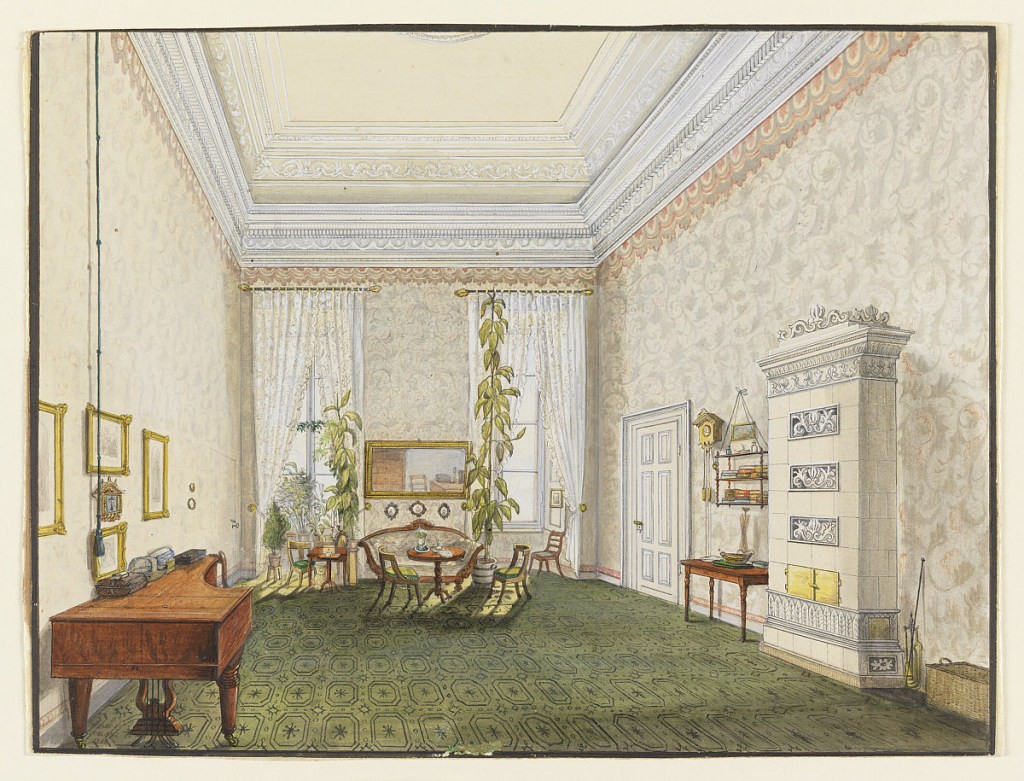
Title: Design for a Bourgeois Biedermeier Interior
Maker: R. Haes
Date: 1853–58
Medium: Brush and watercolor, white gouache, pen and black ink on wove paper
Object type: Drawing
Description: This watercolor likely documents a room in an upper-middle-class townhouse from the German town of Coblenz (today Koblenz). The furnishings in the drawing appear to date from the 1840s. The sofa follows the Rococo Revival style popular around this time; the round table, klismos-type chairs (created by the ancient Greeks, with splayed legs and curved backrest and rails), and side chair are typical late Biedermeier pieces, while the white ceramic stove features bands of decorated tiles with Schinkel-style classical motifs. Gray flat-patterned wallpaper with contrasting red Gothic pelmet bands beneath the upper molding and a similar band above the baseboard covers the walls. Additionally, the floor is covered by a green carpet with octagonal motifs. A bookshelf hangs on the right-hand wall, along with a cuckoo clock. A servant's cord hangs on the left side of the room.